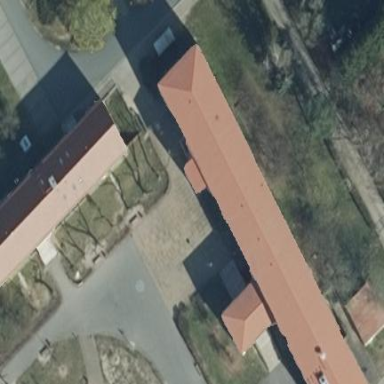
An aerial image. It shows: School building.